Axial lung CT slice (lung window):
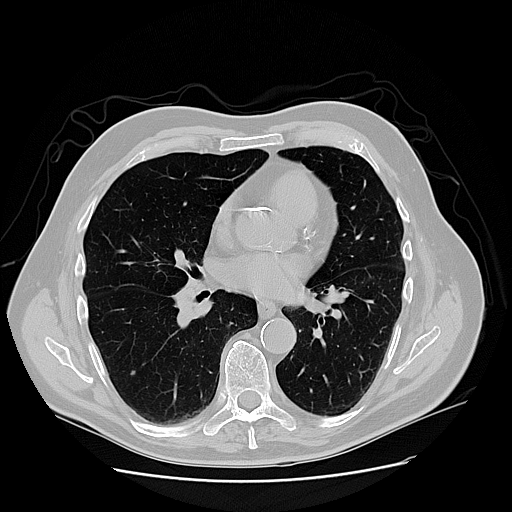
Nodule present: yes
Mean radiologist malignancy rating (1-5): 2